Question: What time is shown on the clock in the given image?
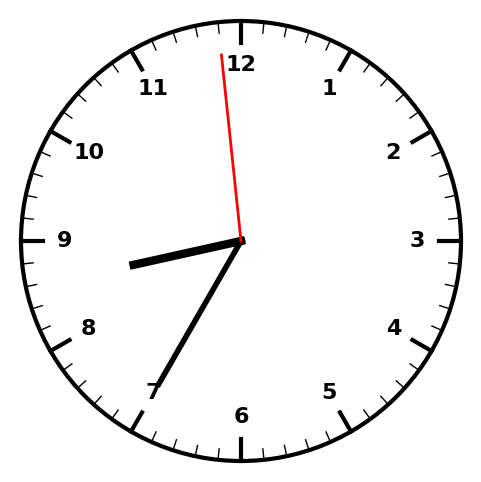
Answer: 08:34:59